Interaction volume radius: 5 \u00c5
Interaction volume height: 35 \u00c5
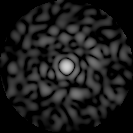
Disorder parameter: 0.8366